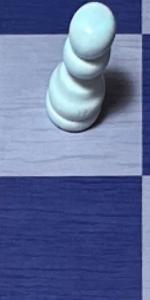
Label: Empty